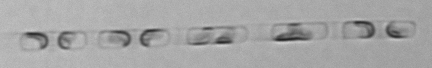
Label: Skeletonema